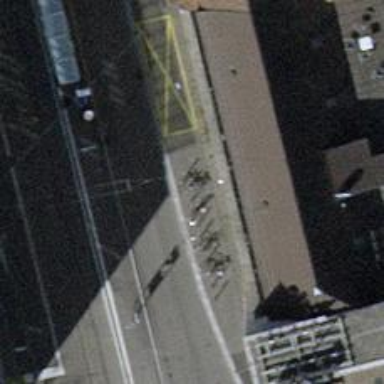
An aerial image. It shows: Bicycle parking area with stands.